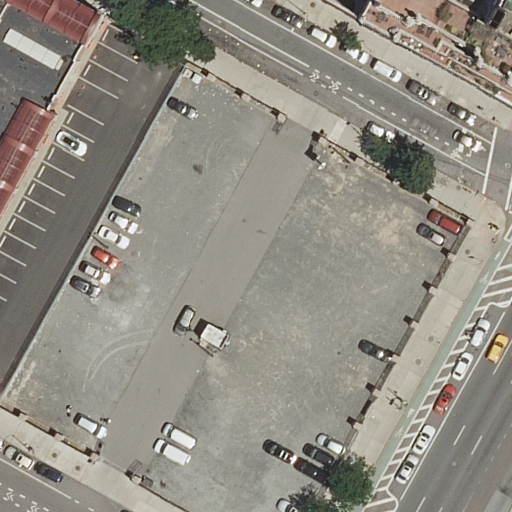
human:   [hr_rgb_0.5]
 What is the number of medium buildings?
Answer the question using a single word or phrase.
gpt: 1

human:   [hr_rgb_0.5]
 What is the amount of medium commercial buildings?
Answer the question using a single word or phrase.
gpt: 0

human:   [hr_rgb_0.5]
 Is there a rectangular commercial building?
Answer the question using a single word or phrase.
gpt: no

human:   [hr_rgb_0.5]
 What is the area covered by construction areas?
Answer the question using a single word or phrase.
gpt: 0m2

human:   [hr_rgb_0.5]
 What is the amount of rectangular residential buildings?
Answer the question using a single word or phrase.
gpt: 1

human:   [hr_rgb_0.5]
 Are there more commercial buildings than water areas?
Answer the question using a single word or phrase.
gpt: yes

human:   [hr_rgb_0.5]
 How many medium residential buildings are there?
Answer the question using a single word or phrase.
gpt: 1

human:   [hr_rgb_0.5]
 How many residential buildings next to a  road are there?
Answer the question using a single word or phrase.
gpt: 1

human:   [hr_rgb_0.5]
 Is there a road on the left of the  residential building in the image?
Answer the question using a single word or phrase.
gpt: yes

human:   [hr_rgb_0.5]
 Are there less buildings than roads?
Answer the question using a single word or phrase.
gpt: yes

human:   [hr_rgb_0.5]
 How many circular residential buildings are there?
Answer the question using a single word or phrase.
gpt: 0

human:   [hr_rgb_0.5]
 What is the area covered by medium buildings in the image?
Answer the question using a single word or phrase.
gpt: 372m2

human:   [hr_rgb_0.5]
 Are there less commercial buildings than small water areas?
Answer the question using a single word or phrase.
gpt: no

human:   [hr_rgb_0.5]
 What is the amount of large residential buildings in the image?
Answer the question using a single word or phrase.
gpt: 0

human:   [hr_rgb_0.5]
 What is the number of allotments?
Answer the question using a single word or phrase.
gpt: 0

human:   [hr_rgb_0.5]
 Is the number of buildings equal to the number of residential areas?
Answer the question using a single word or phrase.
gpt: no

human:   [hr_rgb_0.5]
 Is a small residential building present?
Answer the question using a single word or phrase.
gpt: no

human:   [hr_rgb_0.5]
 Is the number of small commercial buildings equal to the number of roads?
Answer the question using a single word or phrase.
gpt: no

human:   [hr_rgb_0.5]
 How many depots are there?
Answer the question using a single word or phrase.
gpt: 0

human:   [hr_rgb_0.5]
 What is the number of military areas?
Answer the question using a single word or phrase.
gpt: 0

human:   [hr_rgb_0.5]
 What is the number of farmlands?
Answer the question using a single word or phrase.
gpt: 0

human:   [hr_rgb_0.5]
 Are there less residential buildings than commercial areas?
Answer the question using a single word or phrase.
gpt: no

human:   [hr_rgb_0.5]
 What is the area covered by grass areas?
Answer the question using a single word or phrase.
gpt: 0m2

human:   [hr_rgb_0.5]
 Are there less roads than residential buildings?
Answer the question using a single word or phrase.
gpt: no

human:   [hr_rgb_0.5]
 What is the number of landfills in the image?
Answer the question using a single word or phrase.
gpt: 0

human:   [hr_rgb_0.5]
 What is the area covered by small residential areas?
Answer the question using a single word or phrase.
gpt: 0m2

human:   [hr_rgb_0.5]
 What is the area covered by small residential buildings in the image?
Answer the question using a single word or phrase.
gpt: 0m2

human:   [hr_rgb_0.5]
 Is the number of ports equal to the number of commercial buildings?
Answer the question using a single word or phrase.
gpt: no

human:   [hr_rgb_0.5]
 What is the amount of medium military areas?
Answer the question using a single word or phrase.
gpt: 0

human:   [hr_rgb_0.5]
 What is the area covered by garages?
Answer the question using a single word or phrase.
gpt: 0m2

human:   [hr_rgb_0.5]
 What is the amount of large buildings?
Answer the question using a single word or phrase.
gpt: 1

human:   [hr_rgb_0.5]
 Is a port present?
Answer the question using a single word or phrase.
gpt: no

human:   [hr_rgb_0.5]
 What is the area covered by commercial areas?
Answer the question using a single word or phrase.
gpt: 0m2

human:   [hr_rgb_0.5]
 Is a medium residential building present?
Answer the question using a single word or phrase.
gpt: yes

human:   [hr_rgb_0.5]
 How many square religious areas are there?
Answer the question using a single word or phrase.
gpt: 0

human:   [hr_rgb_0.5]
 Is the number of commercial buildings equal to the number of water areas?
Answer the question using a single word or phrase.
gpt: no